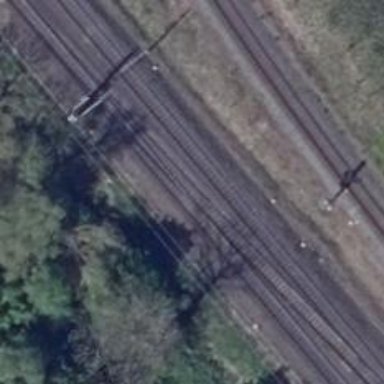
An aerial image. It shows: Railway track with contact lines for electrification.